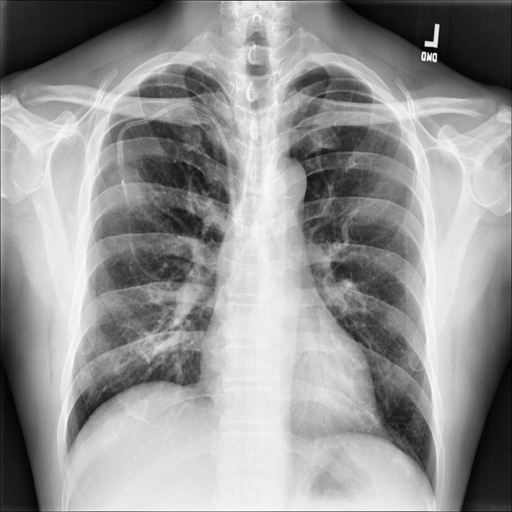
Finding: NORMAL